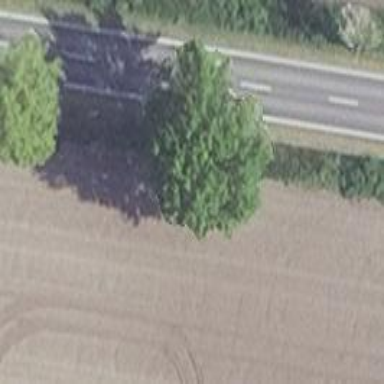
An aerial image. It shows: Deciduous broadleaved tree.